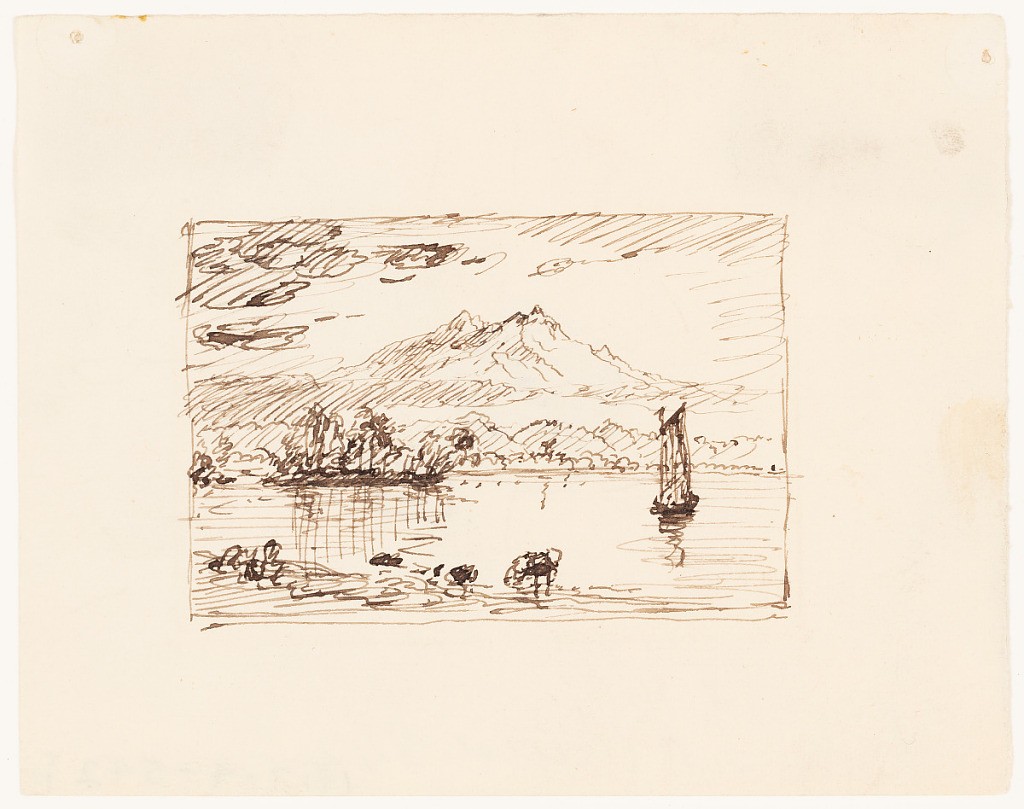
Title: Imaginary Lake Landscape with a Distant Mountain
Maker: Frederic Edwin Church, American, 1826–1900
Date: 1870–80
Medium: Pen and ink on white laid paper
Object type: Drawing
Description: Landscape sketch showing an imagined view of a distant mountain across a wide lake, almost certainly derived from the artist's views of Mt. Katahdin in Maine from nearby Togue Pond or Millinocket Lake. In the foreground at lower left, the nearby shoreline is briefly visible, while just offshore at right, a small sailboat rests with its single sail unfurled. In the middle distance at left, a wooded island is reflected on the lake's surface, while behind it, the opposite shoreline is shown covered in trees. In the background at center, a tall mountain with serrated pinnacles at its summit looms over the scene and is shaded on its left flank. Clouds above at left appear to be variously lit, likely at sunset or twilight.